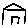
Label: house